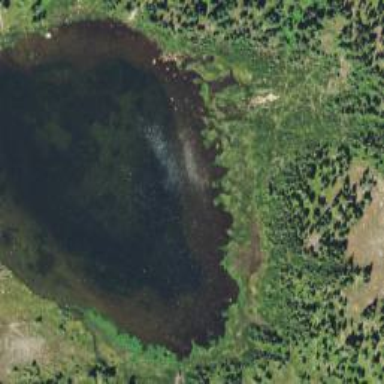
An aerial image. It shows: Serene lake surrounded by nature.